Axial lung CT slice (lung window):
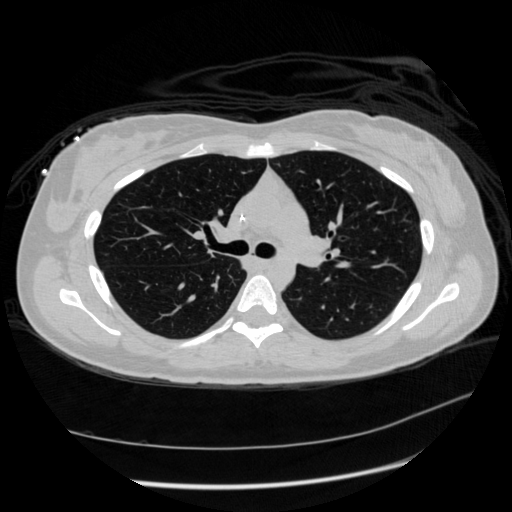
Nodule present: no